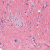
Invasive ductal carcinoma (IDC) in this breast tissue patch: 1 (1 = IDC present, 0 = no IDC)